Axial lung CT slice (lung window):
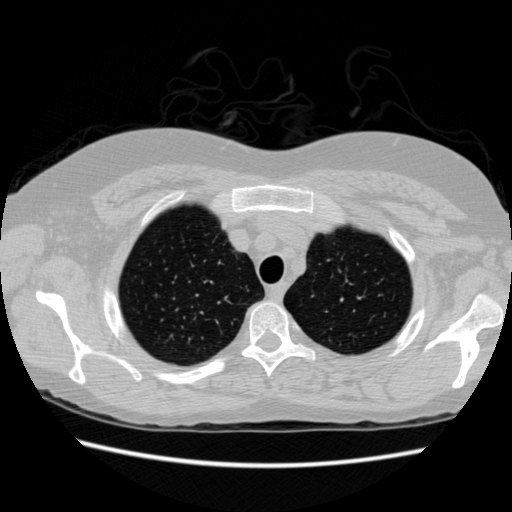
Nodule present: no